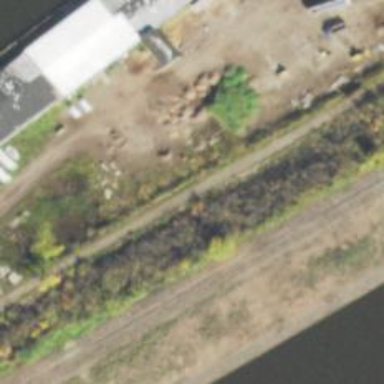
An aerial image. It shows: Disused railway spur line.